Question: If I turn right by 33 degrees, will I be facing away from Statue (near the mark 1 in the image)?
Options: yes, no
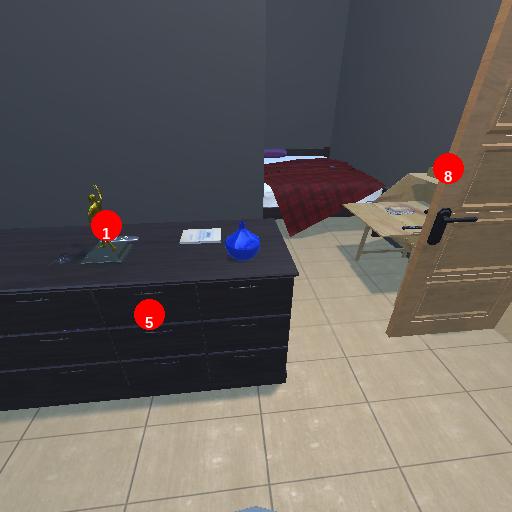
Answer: yes